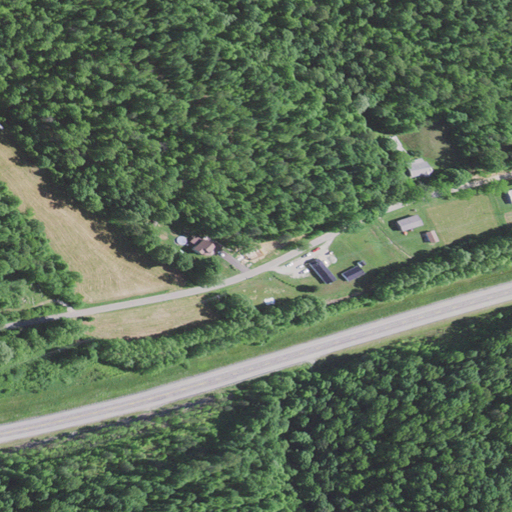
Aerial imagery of valley in Kentucky named Negro Hollow containing deciduous forest, open development, low intensity development, medium intensity development, pasture, mixed forest, grassland, open water, and herbaceous wetlands